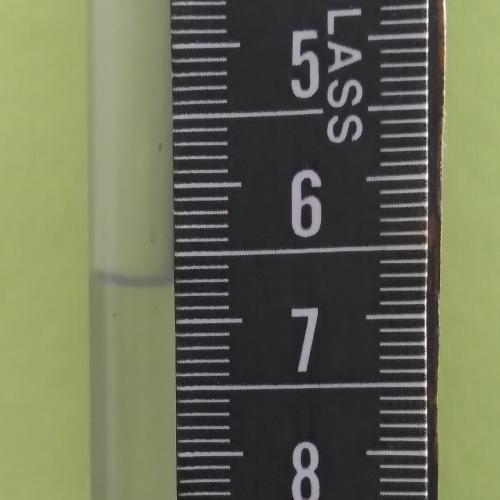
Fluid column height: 6.7 cm